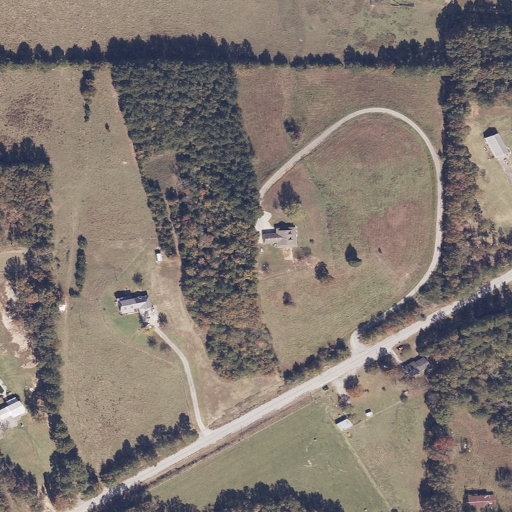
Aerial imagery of mountain in Alabama named Round Mountain containing pasture, low intensity development, open development, evergreen forest, mixed forest, and deciduous forest